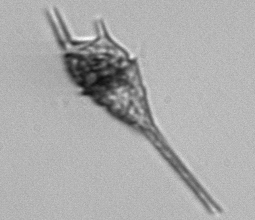
Label: Tripos_lineatus